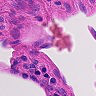
Metastatic tissue present: no